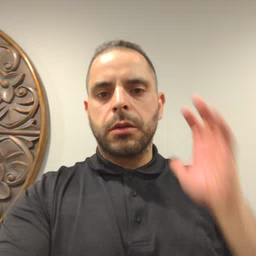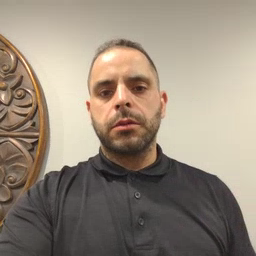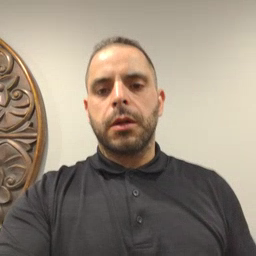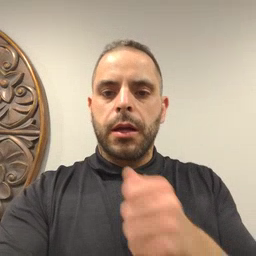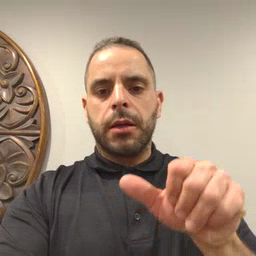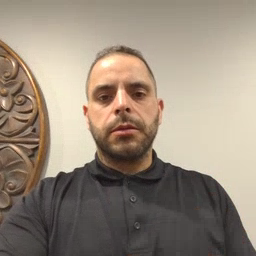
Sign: any